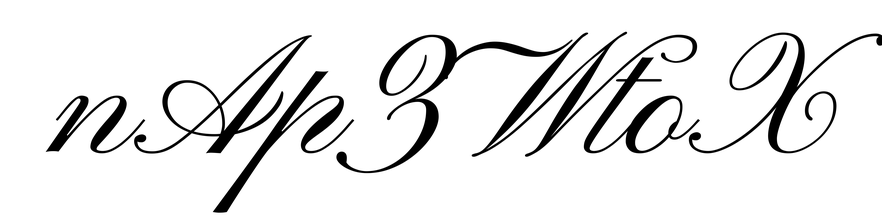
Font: PinyonScript-Regular